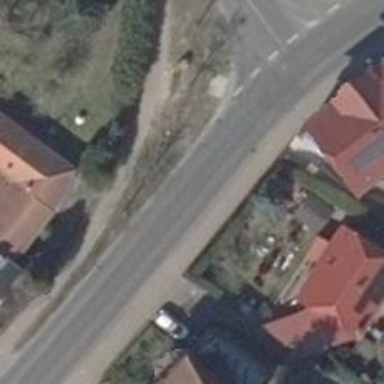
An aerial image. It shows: Tertiary road with asphalt surface. There are separate sidewalks on both sides.